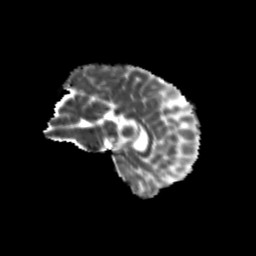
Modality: MD
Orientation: sagittal
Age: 15
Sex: female
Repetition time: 9.5 s
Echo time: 0.089 s